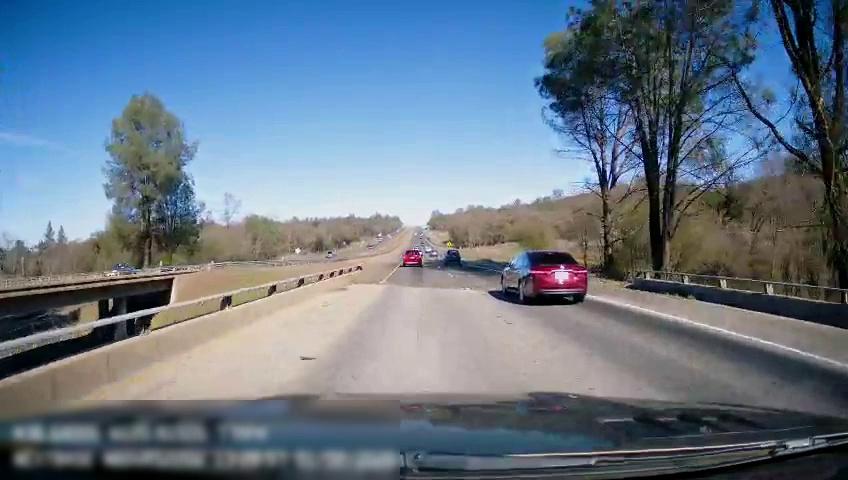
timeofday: Day
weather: Sunny
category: Drivable Space
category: Vehicles | Car
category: Vehicles | Car
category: Vehicles | Car
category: Vehicles | Car
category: Lanes | Current Lane
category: Lanes | Current Lane
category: Lanes | Alternate Lane